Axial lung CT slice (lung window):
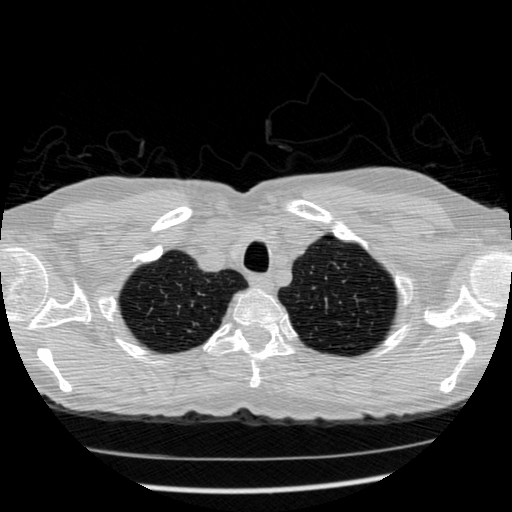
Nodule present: no